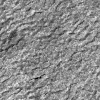
Atmospheric dust classification: not_dusty